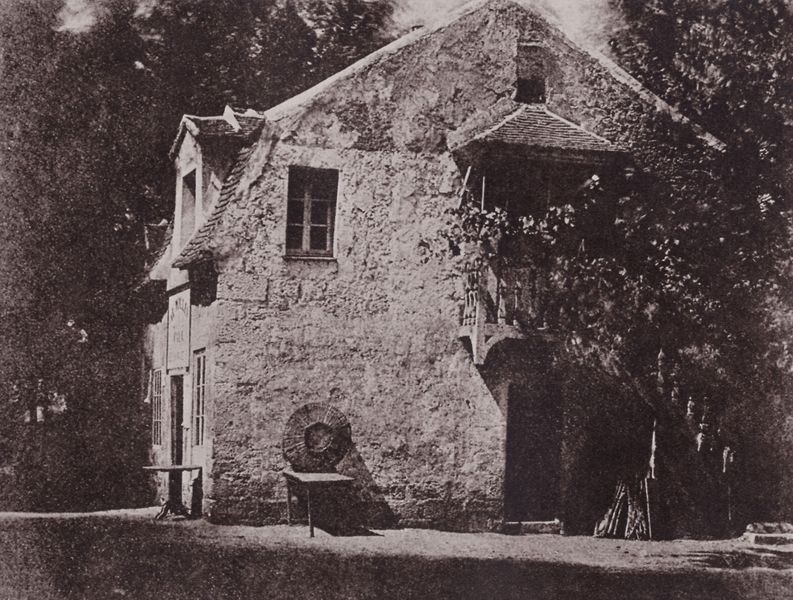
Titel: Die Auberge "Le Moulin Paul" vom Garten her gesehen
Künstler: Hippolyte Bayard
Schlagwörter: baum, blätter, dunkel, himmel, laub, schatten, weiß, bäume, landschaft, blume, blumen, fenster, frankreich, grau, hell, holz, hut, licht, schwarz, straße, stroh, stuhl, tisch, tische, tür, dach, gebäude, haus, rasen, rosen, weg, wiese, alt, wand, architektur, mensch, stein, steine, bild, natur, busch, büsche, einsam, hütte, sonne, land, pflanze, pflanzen, schräg, wald, bauern, brunnen, rund, vorbau, garten, deutschland, balkon, sommer, ruhe, ecke, ansicht, fassade, italien, lehm, leer, dorf, dächer, giebel, mauer, ziegel, bauernhof, hof, türe, idylle, platz, bank, stille, treppe, treppen, wein, korb, geländer, stufe, besen, still, bauer, galerie, foto, fotografie, photographie, eingang, erker, schild, ruine, wohnhaus, provence, reetdach, fensterkreuz, fensterrahmen, sprossen, dachfenster, scheibe, schwarz weiss, scharz, malen, trüb, ranke, photo, gemäuer, villa, gedeckt, efeu, putz, glocke, sandstein, ländlich, walmdach, landhaus, schwartz, kletterpflanze, gaube, lichtquelle, eingan, ballustrade, holzfenster, erinnerung, wohnen, schindeln, mühlrad, luke, begrünung, gemauert, kalk, glockendach, nachkriegszeit, trist, ried, rundtisch, dorfleben, geräte, nadar, wuchern, reparieren, matur, schwarzweis, mörtel, fotot, fnster, mühlstein, sander, frankeich, altbau, hütet, licht s, provense, türsturzbalkon, kein mensch, 20er, jahundert, rankpflanzen